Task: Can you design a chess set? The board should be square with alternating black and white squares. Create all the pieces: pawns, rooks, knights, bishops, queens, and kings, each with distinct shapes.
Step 4783:
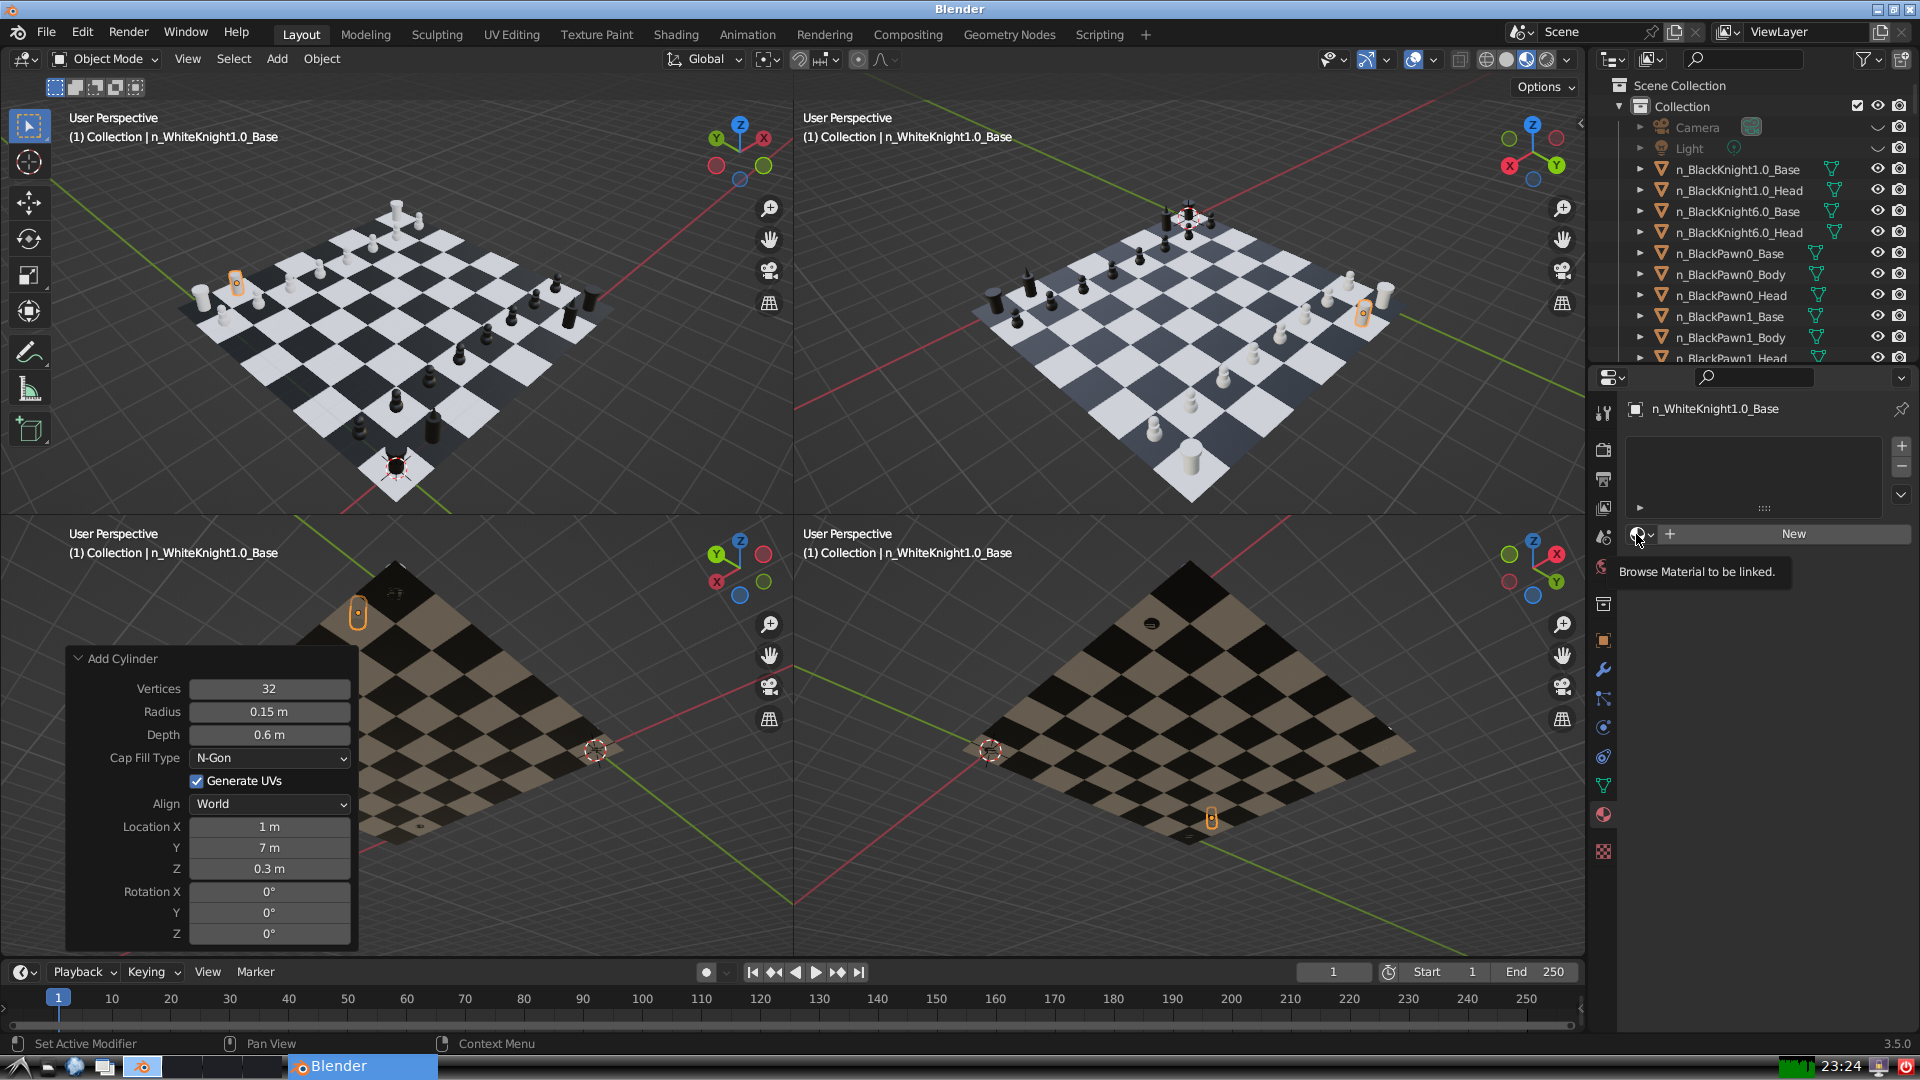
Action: click: no